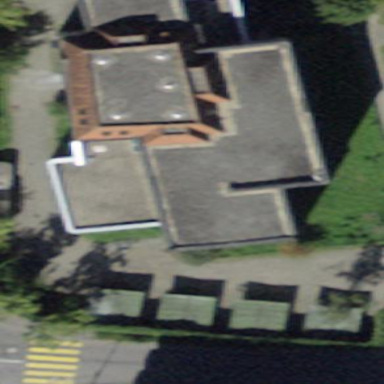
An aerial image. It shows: School building.